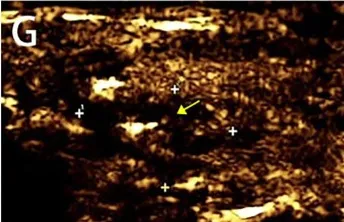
(G ,H) Postoperative contrast enhanced ultrasound for parathyroid glands did not show blood flow in the remaining lesions.
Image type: radiology (ultrasound)